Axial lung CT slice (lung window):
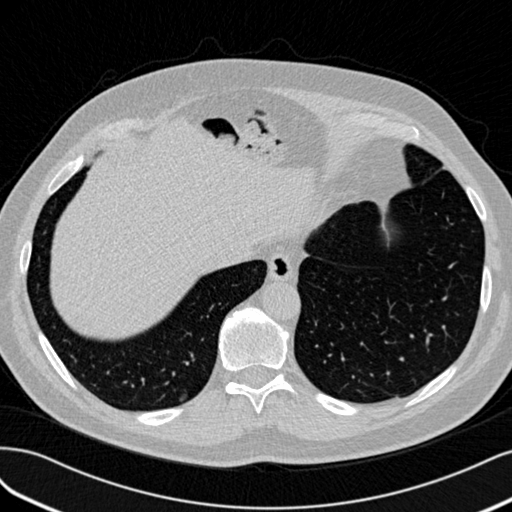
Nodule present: yes
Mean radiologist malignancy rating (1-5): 3.667